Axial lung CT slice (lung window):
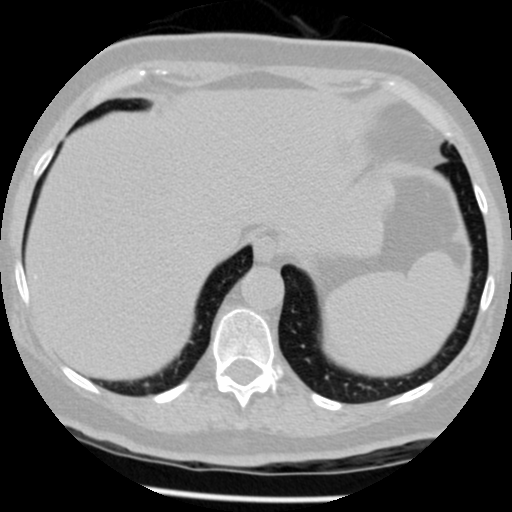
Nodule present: yes
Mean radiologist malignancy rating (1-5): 1